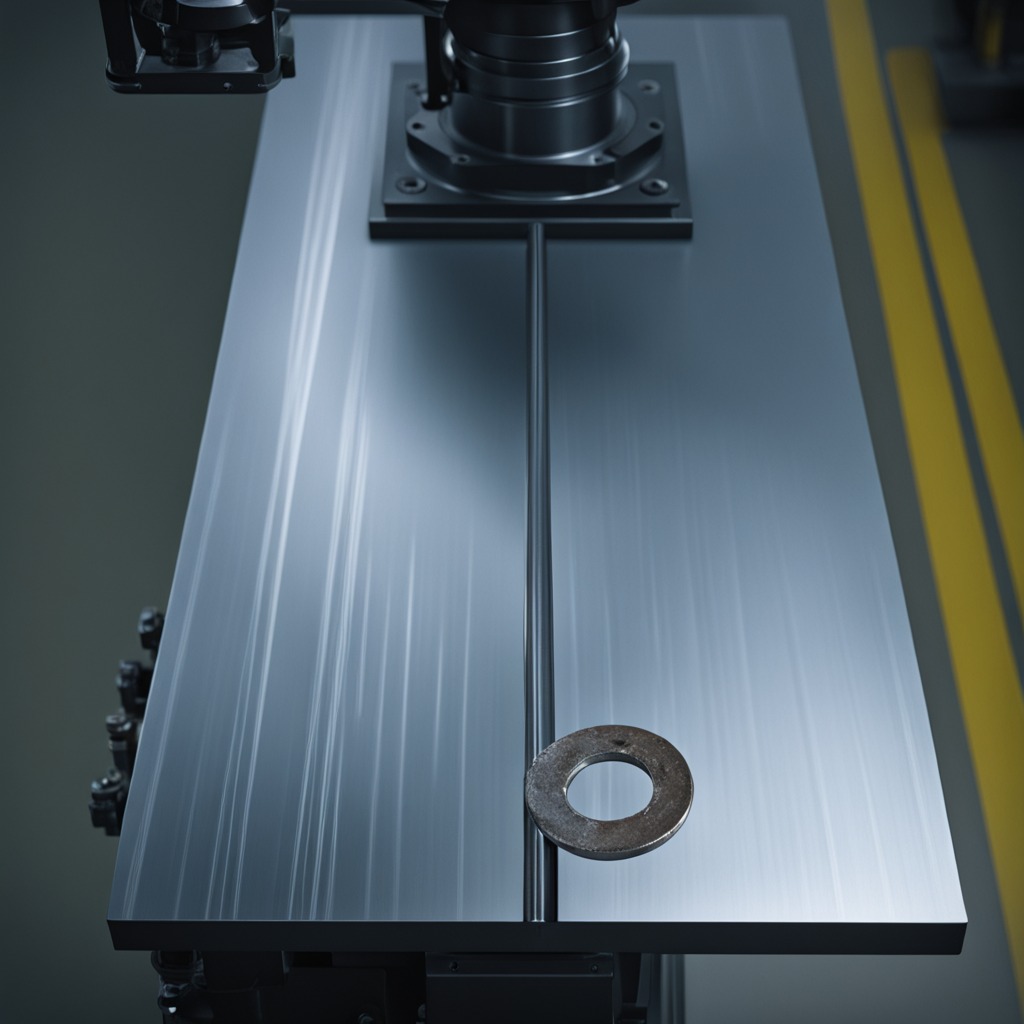
A flat metal washer lies on a metal table in a machine shop under fluorescent lights.